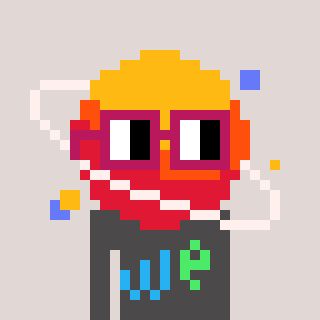
a pixel art character with square dark red glasses, a saturn-shaped head and a grayscale-colored body on a warm background